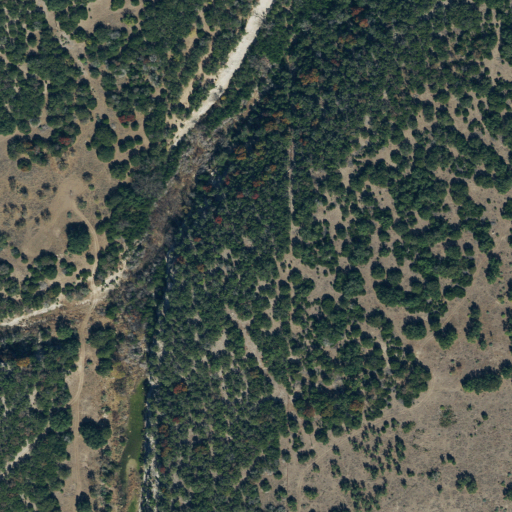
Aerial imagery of valley in Texas named Walton Draw containing shrub, evergreen forest, and deciduous forest